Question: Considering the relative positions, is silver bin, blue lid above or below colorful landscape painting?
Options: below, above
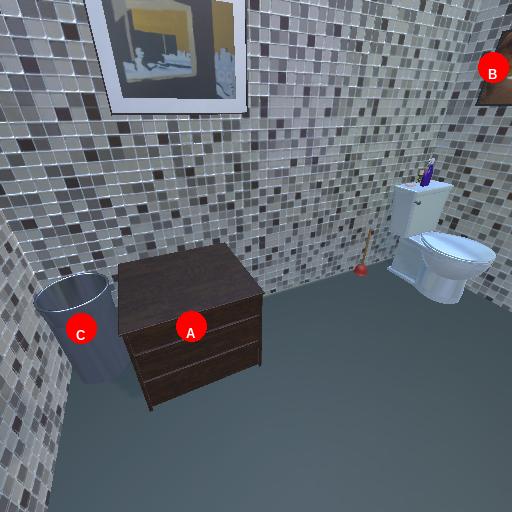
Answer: below